Question: I'm using a ViewPager to display 4 different fragments. I use the action bar to display the tabs for the navigation. It looks like that:

My problem is that initially 3 of the tabs are fully visible and the last one is partially visible. Clicking on any of the first 3 tabs is ok but when I click on the last one, the app crashes:
'''
09-06 13:35:01.825: E/AndroidRuntime(6676): FATAL EXCEPTION: main
09-06 13:35:01.825: E/AndroidRuntime(6676): java.lang.IllegalStateException: Content view not yet created
09-06 13:35:01.825: E/AndroidRuntime(6676): at android.support.v4.app.ListFragment.ensureList(ListFragment.java:328)
09-06 13:35:01.825: E/AndroidRuntime(6676): at android.support.v4.app.ListFragment.getListView(ListFragment.java:222)
09-06 13:35:01.825: E/AndroidRuntime(6676): at com.szymontrapp.englishverbs.DictionaryListFragment.onLoadFinished(DictionaryListFragment.java:200)
09-06 13:35:01.825: E/AndroidRuntime(6676): at com.szymontrapp.englishverbs.DictionaryListFragment.onLoadFinished(DictionaryListFragment.java:1)
09-06 13:35:01.825: E/AndroidRuntime(6676): at android.support.v4.app.LoaderManagerImpl$LoaderInfo.callOnLoadFinished(LoaderManager.java:427)
09-06 13:35:01.825: E/AndroidRuntime(6676): at android.support.v4.app.LoaderManagerImpl.initLoader(LoaderManager.java:562)
09-06 13:35:01.825: E/AndroidRuntime(6676): at com.szymontrapp.englishverbs.DictionaryListFragment.onCreate(DictionaryListFragment.java:94)
09-06 13:35:01.825: E/AndroidRuntime(6676): at android.support.v4.app.Fragment.performCreate(Fragment.java:1455)
09-06 13:35:01.825: E/AndroidRuntime(6676): at android.support.v4.app.FragmentManagerImpl.moveToState(FragmentManager.java:893)
09-06 13:35:01.825: E/AndroidRuntime(6676): at android.support.v4.app.FragmentManagerImpl.performPendingDeferredStart(FragmentManager.java:823)
09-06 13:35:01.825: E/AndroidRuntime(6676): at android.support.v4.app.Fragment.setUserVisibleHint(Fragment.java:819)
09-06 13:35:01.825: E/AndroidRuntime(6676): at android.support.v4.app.FragmentPagerAdapter.setPrimaryItem(FragmentPagerAdapter.java:130)
09-06 13:35:01.825: E/AndroidRuntime(6676): at android.support.v4.view.ViewPager.populate(ViewPager.java:1066)
09-06 13:35:01.825: E/AndroidRuntime(6676): at android.support.v4.view.ViewPager.setCurrentItemInternal(ViewPager.java:550)
09-06 13:35:01.825: E/AndroidRuntime(6676): at android.support.v4.view.ViewPager.setCurrentItemInternal(ViewPager.java:509)
09-06 13:35:01.825: E/AndroidRuntime(6676): at android.support.v4.view.ViewPager.setCurrentItem(ViewPager.java:490)
09-06 13:35:01.825: E/AndroidRuntime(6676): at com.szymontrapp.englishverbs.DictionaryActivity$4.onTabSelected(DictionaryActivity.java:91)
09-06 13:35:01.825: E/AndroidRuntime(6676): at android.support.v7.app.ActionBarImplICS$TabWrapper.onTabSelected(ActionBarImplICS.java:454)
09-06 13:35:01.825: E/AndroidRuntime(6676): at com.android.internal.app.ActionBarImpl.selectTab(ActionBarImpl.java:587)
09-06 13:35:01.825: E/AndroidRuntime(6676): at com.android.internal.app.ActionBarImpl$TabImpl.select(ActionBarImpl.java:1084)
09-06 13:35:01.825: E/AndroidRuntime(6676): at com.android.internal.widget.ScrollingTabContainerView$TabClickListener.onClick(ScrollingTabContainerView.java:532)
09-06 13:35:01.825: E/AndroidRuntime(6676): at android.view.View.performClick(View.java:4211)
09-06 13:35:01.825: E/AndroidRuntime(6676): at android.view.View$PerformClick.run(View.java:17267)
09-06 13:35:01.825: E/AndroidRuntime(6676): at android.os.Handler.handleCallback(Handler.java:615)
09-06 13:35:01.825: E/AndroidRuntime(6676): at android.os.Handler.dispatchMessage(Handler.java:92)
09-06 13:35:01.825: E/AndroidRuntime(6676): at android.os.Looper.loop(Looper.java:137)
09-06 13:35:01.825: E/AndroidRuntime(6676): at android.app.ActivityThread.main(ActivityThread.java:4898)
09-06 13:35:01.825: E/AndroidRuntime(6676): at java.lang.reflect.Method.invokeNative(Native Method)
09-06 13:35:01.825: E/AndroidRuntime(6676): at java.lang.reflect.Method.invoke(Method.java:511)
09-06 13:35:01.825: E/AndroidRuntime(6676): at com.android.internal.os.ZygoteInit$MethodAndArgsCaller.run(ZygoteInit.java:1006)
09-06 13:35:01.825: E/AndroidRuntime(6676): at com.android.internal.os.ZygoteInit.main(ZygoteInit.java:773)
09-06 13:35:01.825: E/AndroidRuntime(6676): at dalvik.system.NativeStart.main(Native Method)
'''
It seems that somehow the last fragment is not loaded initially. I'm using a custom class extending FragmentPageAdapter and GetItem method is called only for the first 3.
Should I try to force load all 4 fragments initially? Alternatively, how to handle loading of the last fragment properly?
There's quite a lot of code around the view pager and those fragments, I'm not sure how much code will be needed to answer my question. Let me know if I need to post the full code here.
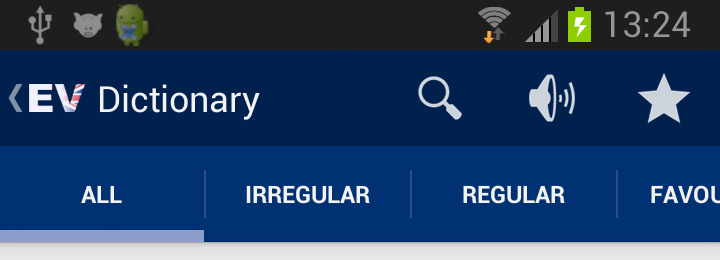
Answer: Start the 'Loader' in one of the callbacks(like 'onActivityCreated()') that run the 'onCreateView()' is called so you make sure that the 'Loader' returning the data very fast doesn't put you in a position where the view of the 'Fragment' is not yet created(the problem in your case).